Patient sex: F
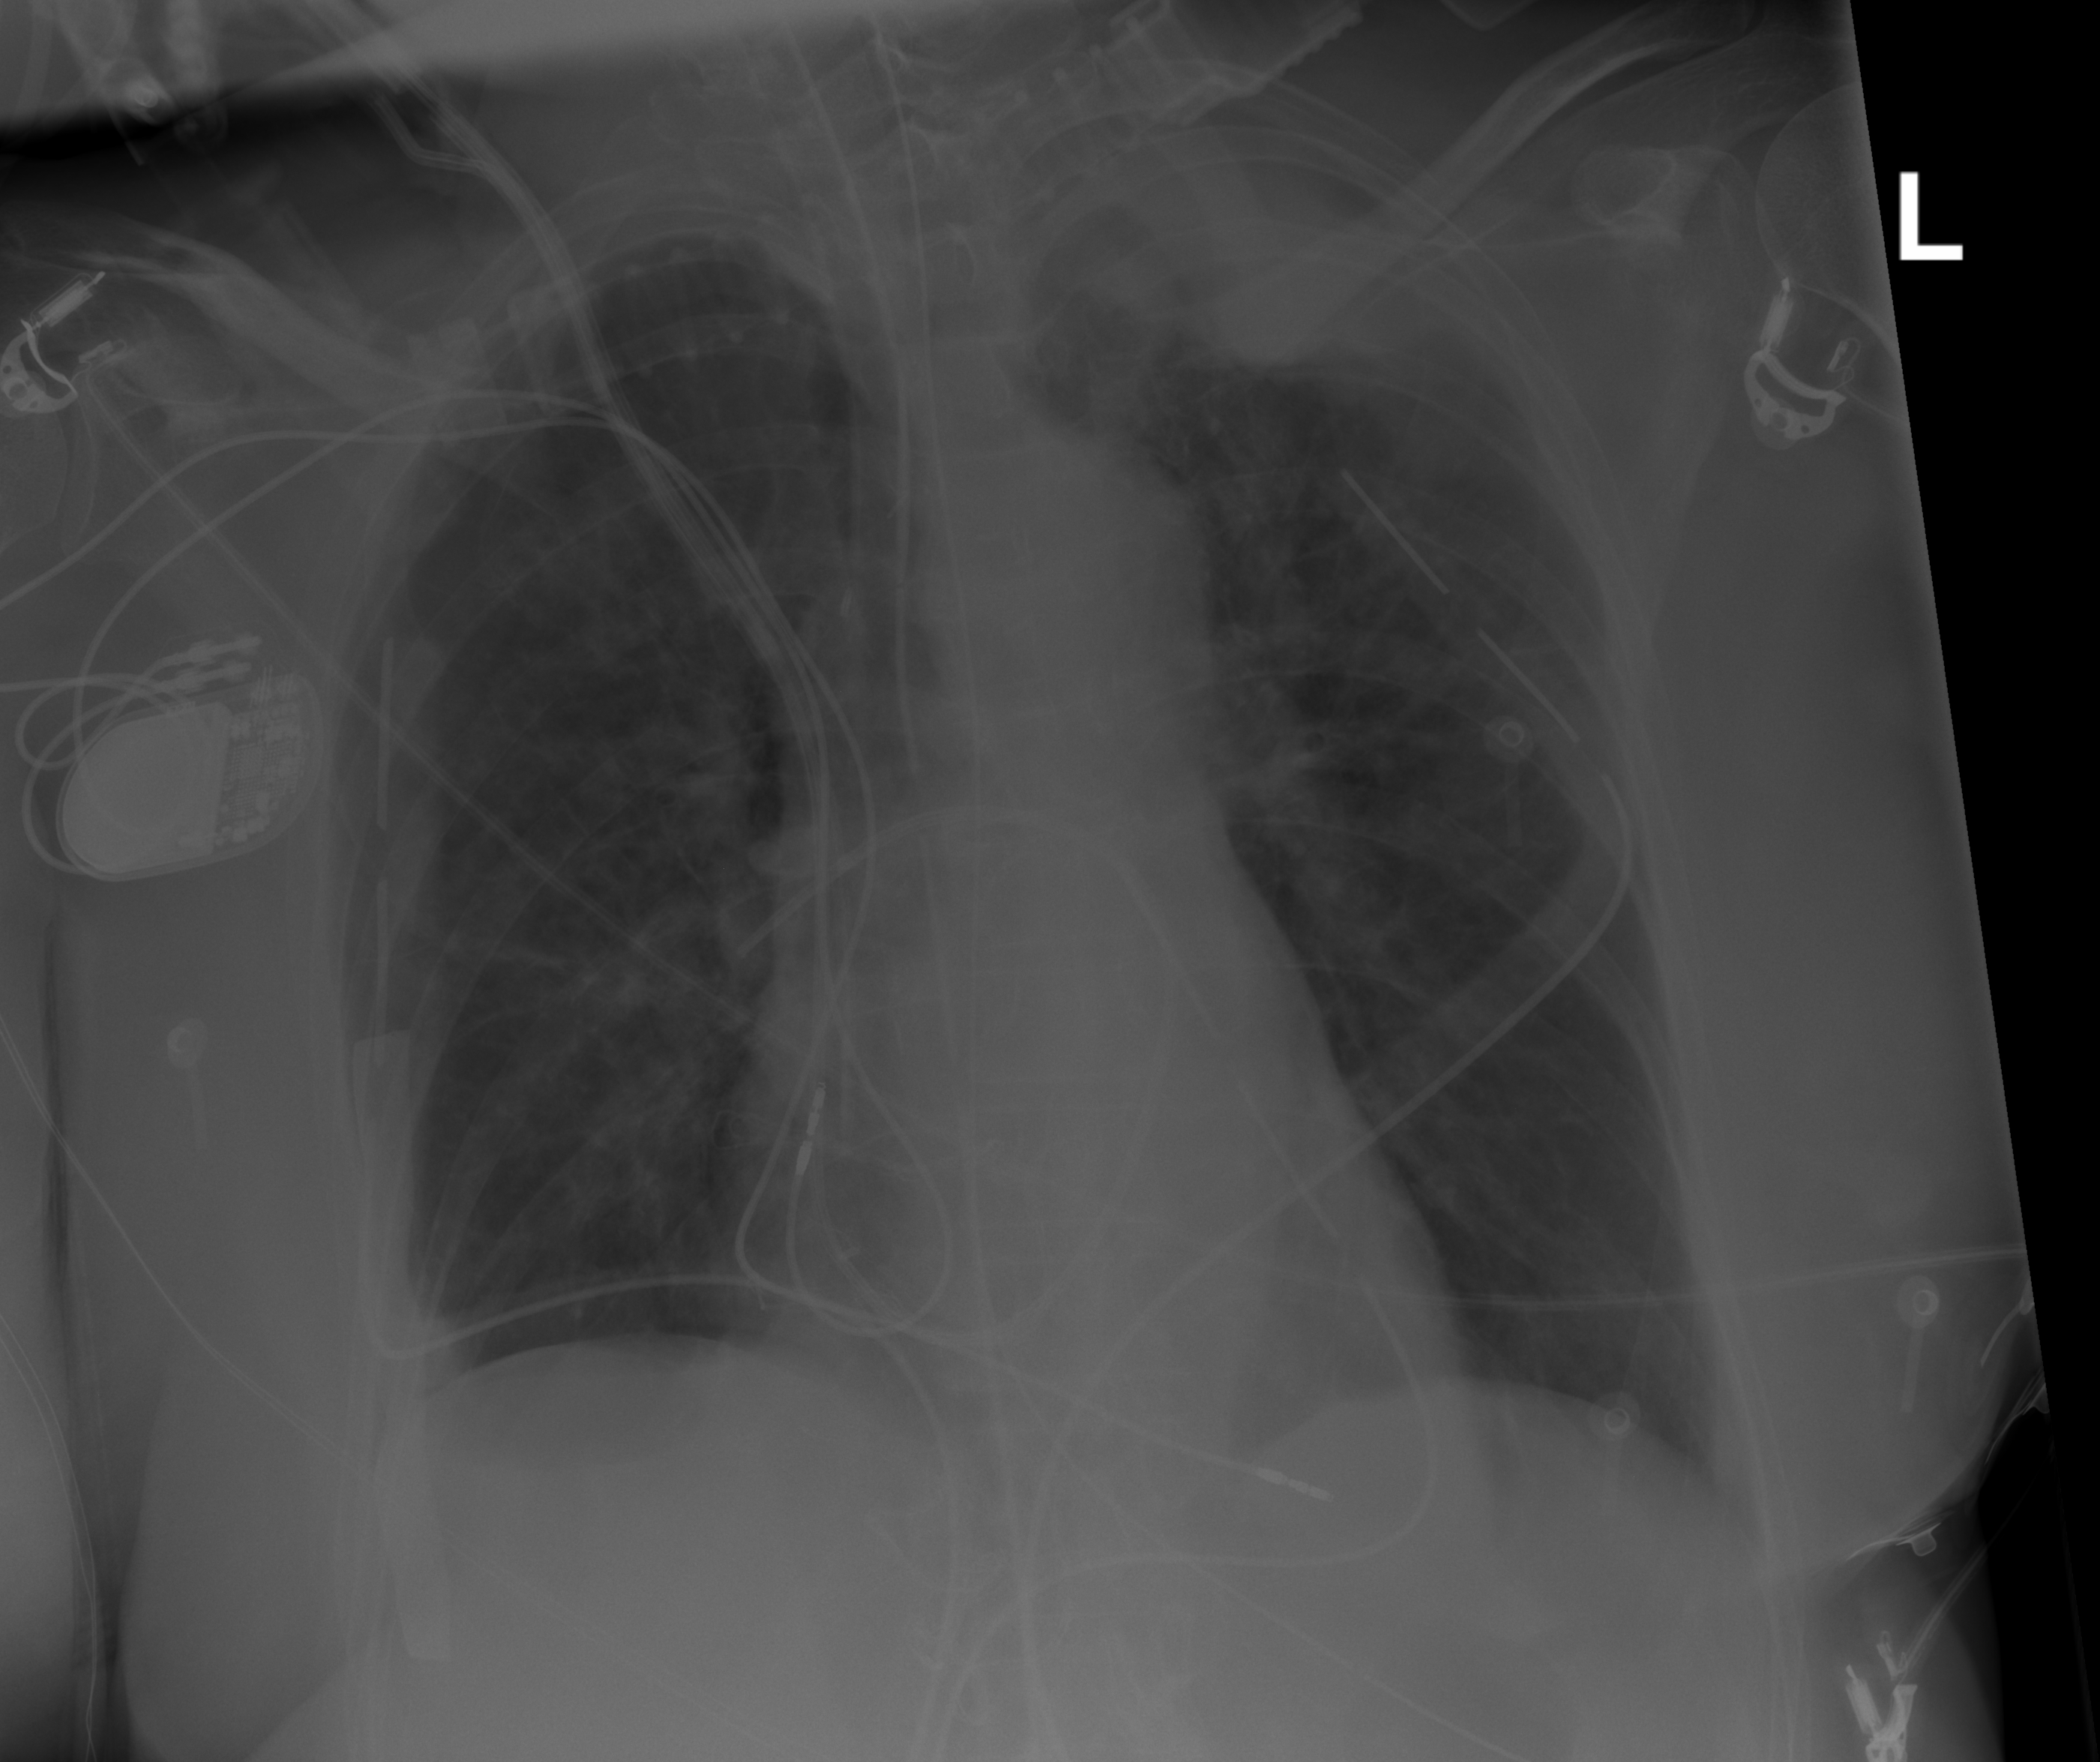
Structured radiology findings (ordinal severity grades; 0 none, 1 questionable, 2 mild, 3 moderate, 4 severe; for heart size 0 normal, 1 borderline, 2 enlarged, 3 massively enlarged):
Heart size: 0
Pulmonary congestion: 0
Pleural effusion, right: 0
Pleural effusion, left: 2
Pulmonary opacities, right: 0
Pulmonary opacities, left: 0
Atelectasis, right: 0
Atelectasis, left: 0